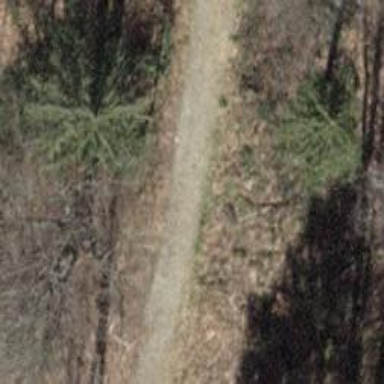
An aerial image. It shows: Muddy path with excellent trail visibility.